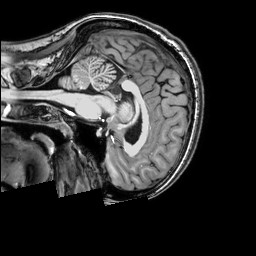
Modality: T1w
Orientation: sagittal
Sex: female